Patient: sex M, age 58
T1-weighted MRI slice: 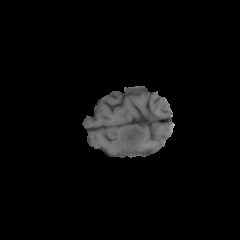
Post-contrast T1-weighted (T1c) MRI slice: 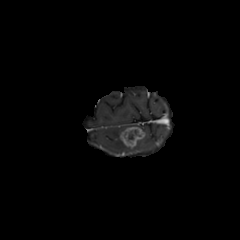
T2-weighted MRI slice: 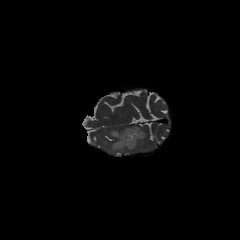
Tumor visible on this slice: yes
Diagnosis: Glioblastoma, IDH-wildtype
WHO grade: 4